Question: In a contract management tool I'm trying to populate a table from a PHP query.
The function is working properly until I use it in the while to calculate several dates during the same while loop.
FUNCTION CODE:
'''
function calculo_data($data_calculo){
if($data_calculo == 0 ){
$result_datas = "NAO aplicavel ";
echo $result_datas;
} else {
$hoje = date_create();
$data_calculo_date = date_create($data_calculo);
$diff = date_diff( $hoje, $data_calculo_date );
$meses = (($diff->format('%y')*12)+$diff->format('%m'));
$dias = $diff->days;
if($data_calculo_date < $hoje){
$result_datas = "nao aplicavel ";
echo $result_datas;
} elseif($meses >=1 ) {
$result_datas = $meses . " meses ";
echo $result_datas;
} else {
$result_datas = $dias . " dias ";
echo $result_datas;
};
;
};
};
'''
TABLE CODE:
'''
while ($row_detalhes = mysqli_fetch_assoc($result_listagem_contratos)){
$listagem_cliente_ref = $row_detalhes['PkContrato'];
$listagem_cliente_cliente = $row_detalhes['ClienteNome'];
$listagem_cliente_inicio = $row_detalhes['ContratoDataInicio'];
$listagem_cliente_fim = $row_detalhes['ContratoDataFim'];
$listagem_cliente_senhorio = $row_detalhes['ContratoPreAvisoSenhorio'];
$listagem_cliente_inquilino = $row_detalhes['ContratoPreAvisoInquilino'];
$listagem_cliente_break = $row_detalhes['ContratoDataBreak'];
echo '<tr>';
echo '<td>' . $listagem_cliente_ref .'</td>';
echo '<td>' . $listagem_cliente_cliente .'</td>';
echo '<td>' . $listagem_cliente_inicio .'</td>';
echo '<td>' . $listagem_cliente_fim .' ( ' . calculo_data($listagem_cliente_fim) . ' )</td>';
echo '<td>' . $listagem_cliente_senhorio .' ( ' .calculo_data($listagem_cliente_senhorio) . ' )</td>';
echo '<td>' . $listagem_cliente_inquilino .' ( ' . calculo_data($listagem_cliente_inquilino) . ' )</td>';
echo '<td>' . $listagem_cliente_break .' ( ' . calculo_data($listagem_cliente_break) . ' )</td>';
echo '<td><a href="detalhe_contrato.php?id='. $listagem_cliente_ref . '">
<span class="glyphicon glyphicon-file" style="color:black"></span>
</a></td<>';
'''
The result is the table showing at least part of the results but in the wrong position as in the picture!

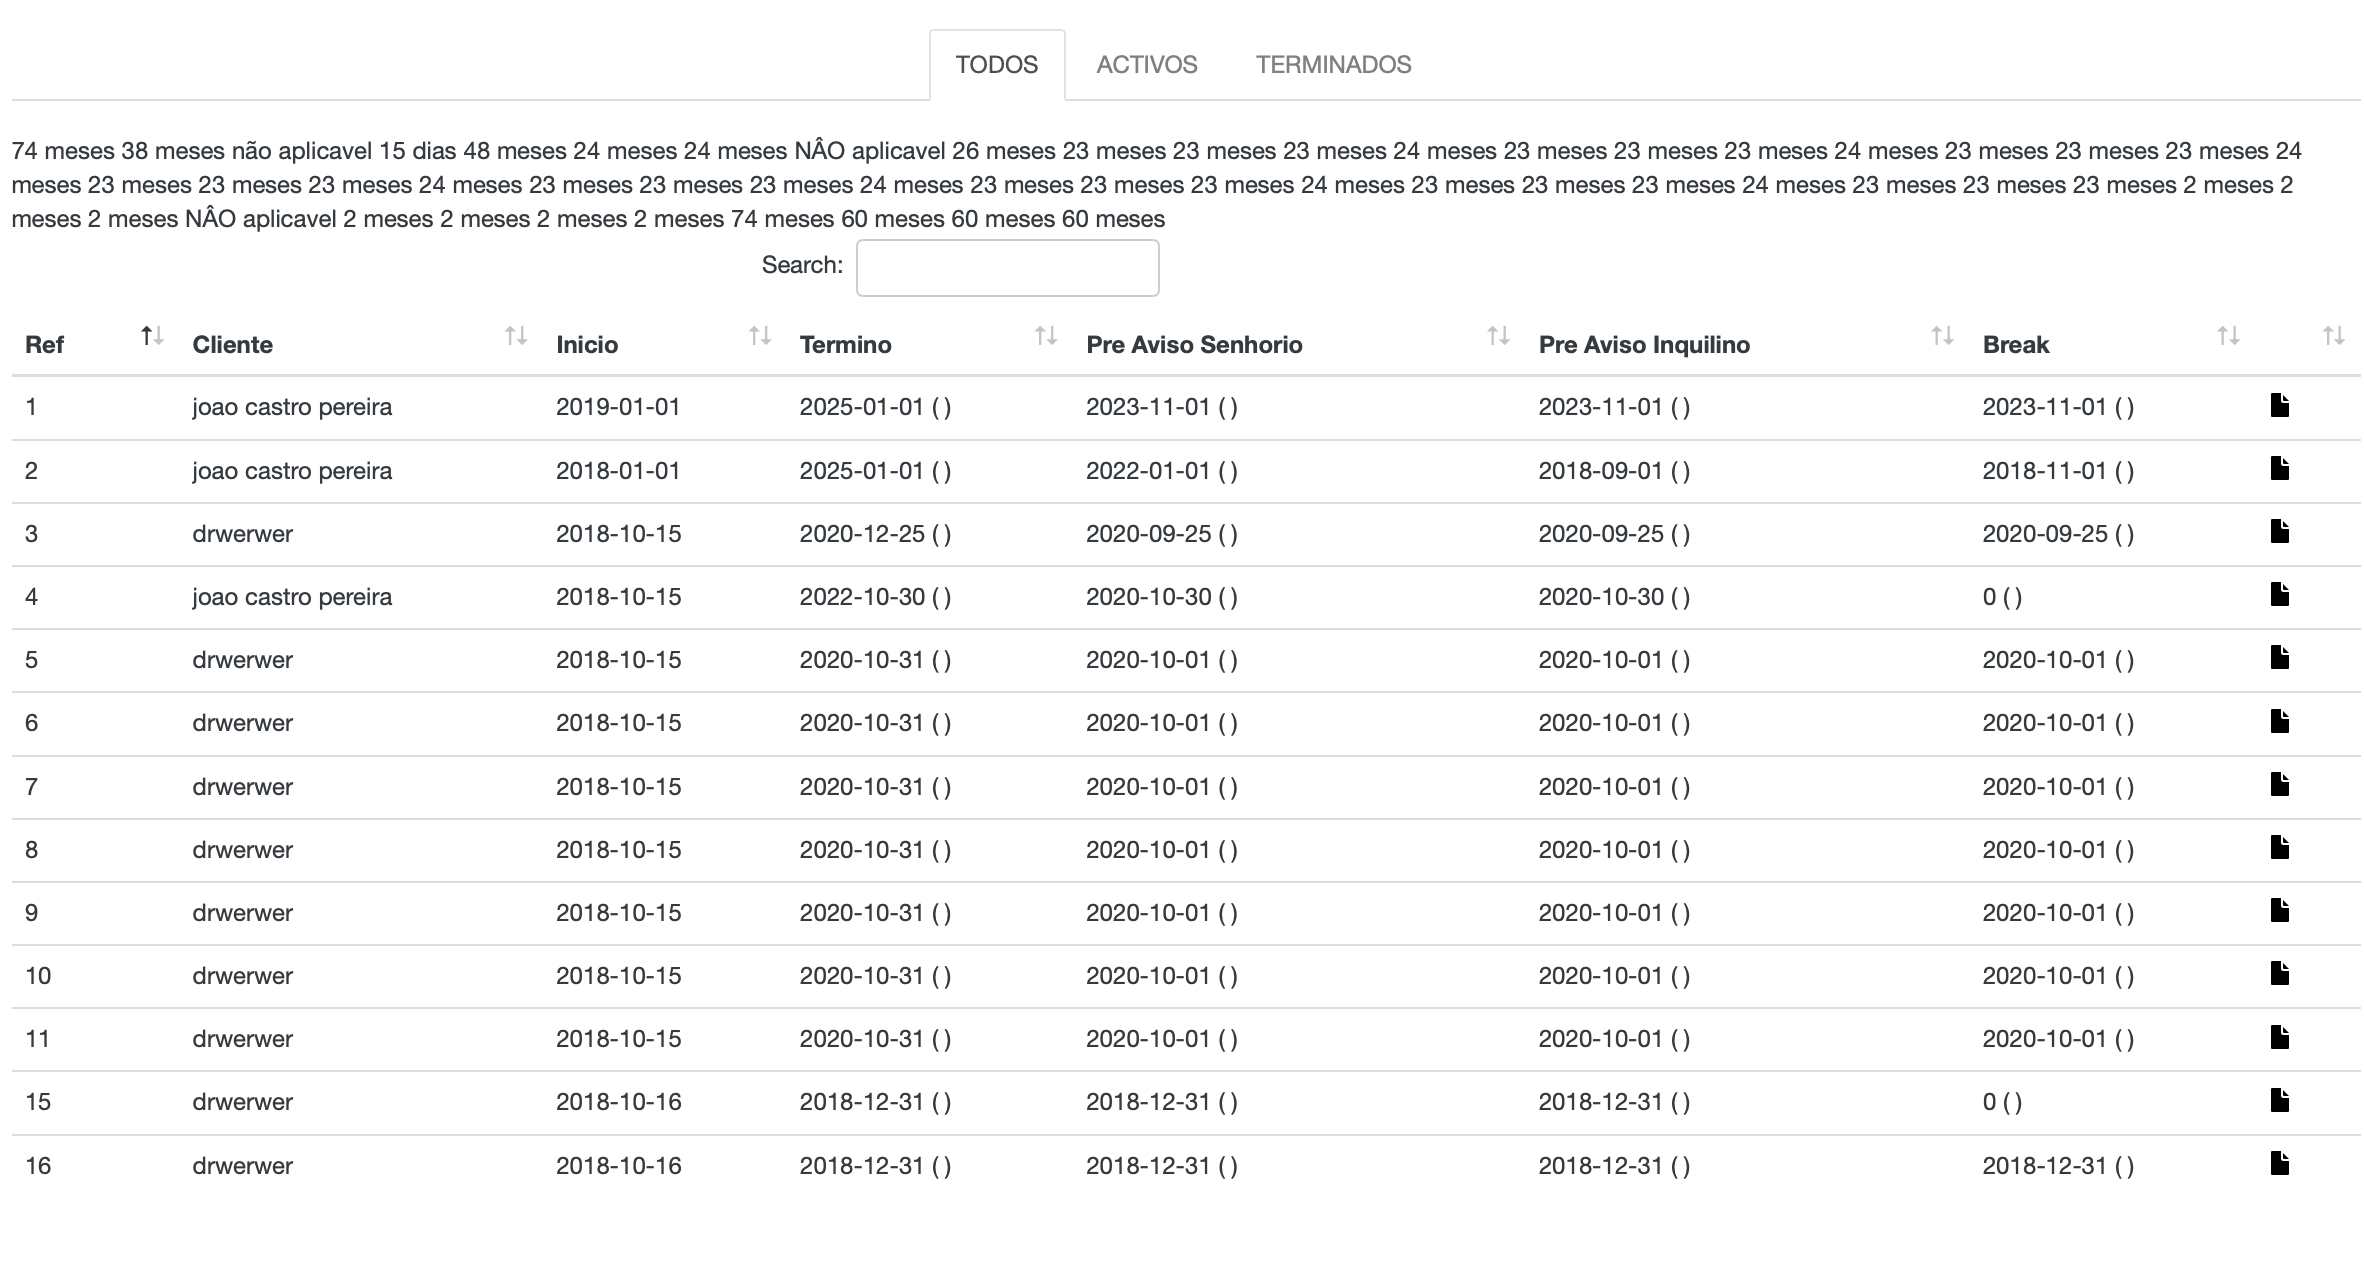
Answer: It's because you echo directly in the function. It should the values, not echo them:
'''
function calculo_data($data_calculo){
if($data_calculo == 0 ){
$result_datas = "NAO aplicavel ";
return $result_datas;
} else {
$hoje = date_create();
$data_calculo_date = date_create($data_calculo);
$diff = date_diff( $hoje, $data_calculo_date );
$meses = (($diff->format('%y')*12)+$diff->format('%m'));
$dias = $diff->days;
if($data_calculo_date < $hoje){
$result_datas = "nao aplicavel ";
return $result_datas;
} elseif($meses >=1 ) {
$result_datas = $meses . " meses ";
return $result_datas;
} else {
$result_datas = $dias . " dias ";
return $result_datas;
}
}
}
'''
There were also some ';' too much that I removed.